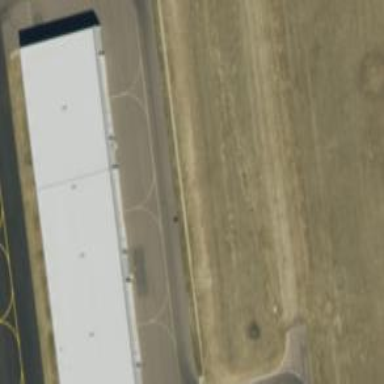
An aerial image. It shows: View of taxiway at the airport.